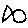
Label: fish